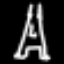
Label: The Eiffel Tower